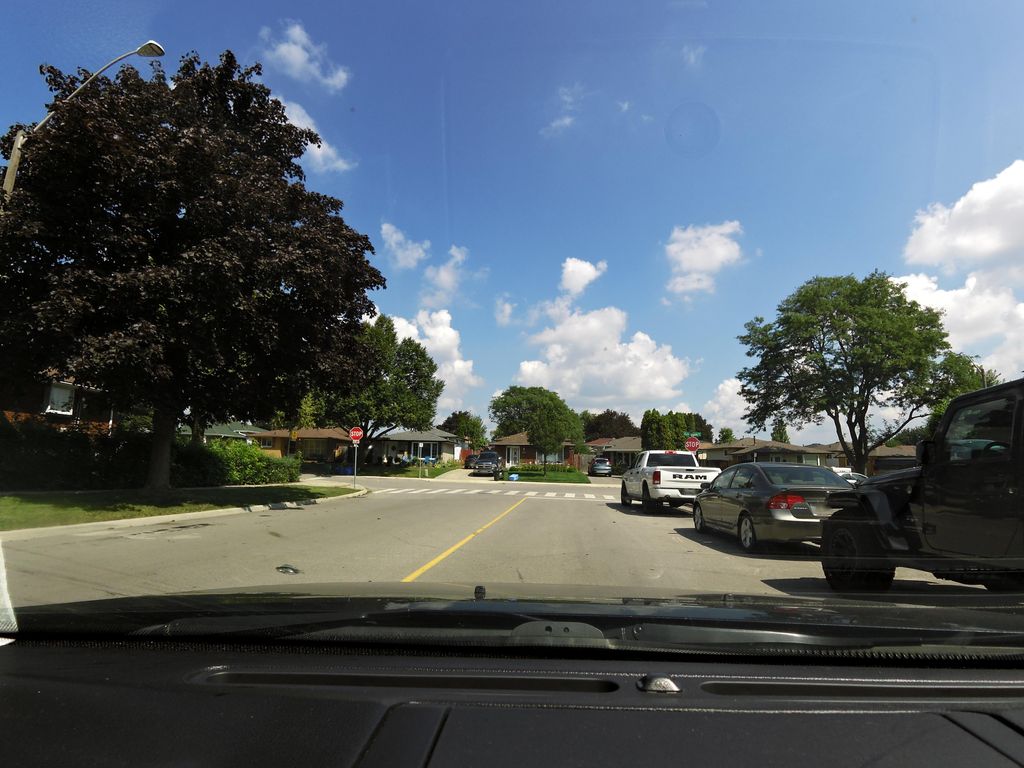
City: hamilton